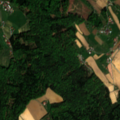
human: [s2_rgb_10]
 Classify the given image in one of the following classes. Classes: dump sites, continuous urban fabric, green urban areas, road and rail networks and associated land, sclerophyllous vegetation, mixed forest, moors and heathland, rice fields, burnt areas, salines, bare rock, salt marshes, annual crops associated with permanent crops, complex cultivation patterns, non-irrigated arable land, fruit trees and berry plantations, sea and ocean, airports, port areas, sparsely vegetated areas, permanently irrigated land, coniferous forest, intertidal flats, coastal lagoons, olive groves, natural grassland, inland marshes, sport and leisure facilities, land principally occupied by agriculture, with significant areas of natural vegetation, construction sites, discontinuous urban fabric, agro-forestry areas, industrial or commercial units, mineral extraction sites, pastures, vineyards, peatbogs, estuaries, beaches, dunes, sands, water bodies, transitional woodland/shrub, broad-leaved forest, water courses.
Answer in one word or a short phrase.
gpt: non-irrigated arable land, complex cultivation patterns, broad-leaved forest, mixed forest